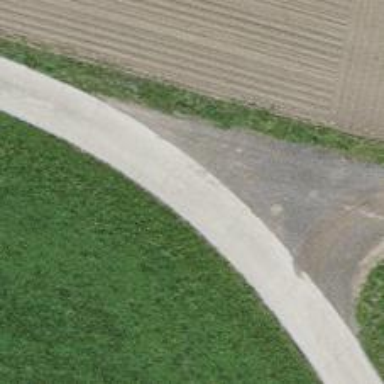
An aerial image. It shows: Unclassified road.